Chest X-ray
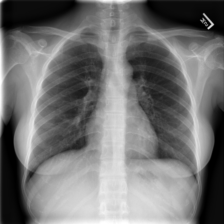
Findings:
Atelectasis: negative
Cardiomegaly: negative
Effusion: negative
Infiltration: negative
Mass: negative
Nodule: negative
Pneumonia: negative
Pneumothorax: negative
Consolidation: negative
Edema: negative
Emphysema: negative
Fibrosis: negative
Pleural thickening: negative
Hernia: negative